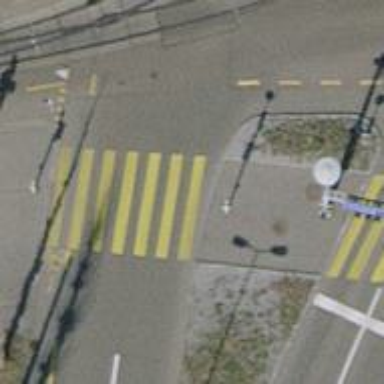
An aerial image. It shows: Kerb serving as barrier.